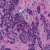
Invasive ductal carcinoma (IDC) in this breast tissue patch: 0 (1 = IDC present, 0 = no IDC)